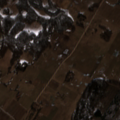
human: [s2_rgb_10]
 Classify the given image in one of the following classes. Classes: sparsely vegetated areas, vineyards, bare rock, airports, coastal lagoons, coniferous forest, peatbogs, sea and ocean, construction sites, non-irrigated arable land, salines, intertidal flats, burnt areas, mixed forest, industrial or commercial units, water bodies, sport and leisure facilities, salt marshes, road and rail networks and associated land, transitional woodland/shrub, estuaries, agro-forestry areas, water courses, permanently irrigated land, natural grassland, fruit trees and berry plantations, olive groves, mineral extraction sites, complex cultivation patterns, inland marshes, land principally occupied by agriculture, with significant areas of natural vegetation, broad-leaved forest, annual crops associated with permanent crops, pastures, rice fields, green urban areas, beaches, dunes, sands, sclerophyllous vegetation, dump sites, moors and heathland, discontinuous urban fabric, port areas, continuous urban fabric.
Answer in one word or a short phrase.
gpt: non-irrigated arable land, complex cultivation patterns, land principally occupied by agriculture, with significant areas of natural vegetation, broad-leaved forest, transitional woodland/shrub